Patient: sex F, age 35
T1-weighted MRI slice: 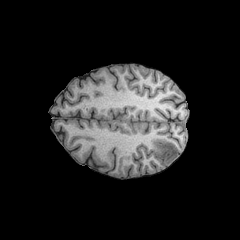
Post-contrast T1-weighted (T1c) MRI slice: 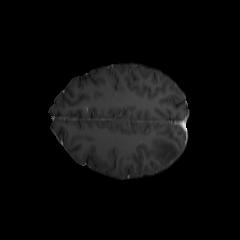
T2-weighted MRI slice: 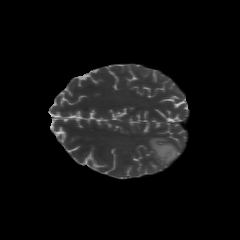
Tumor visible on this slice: yes
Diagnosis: Astrocytoma, IDH-mutant
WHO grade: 2